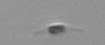
Label: Cylindrotheca